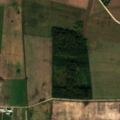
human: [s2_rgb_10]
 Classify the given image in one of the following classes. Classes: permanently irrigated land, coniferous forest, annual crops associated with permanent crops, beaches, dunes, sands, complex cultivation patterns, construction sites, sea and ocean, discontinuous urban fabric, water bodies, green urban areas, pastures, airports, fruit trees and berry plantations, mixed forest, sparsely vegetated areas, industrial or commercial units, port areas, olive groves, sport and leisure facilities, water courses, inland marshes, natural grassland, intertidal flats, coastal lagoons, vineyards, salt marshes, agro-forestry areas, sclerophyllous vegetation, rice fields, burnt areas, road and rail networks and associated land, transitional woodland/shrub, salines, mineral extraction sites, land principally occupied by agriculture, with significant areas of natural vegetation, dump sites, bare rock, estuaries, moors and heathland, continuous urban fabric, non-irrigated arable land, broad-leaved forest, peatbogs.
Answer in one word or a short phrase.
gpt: non-irrigated arable land, complex cultivation patterns, broad-leaved forest